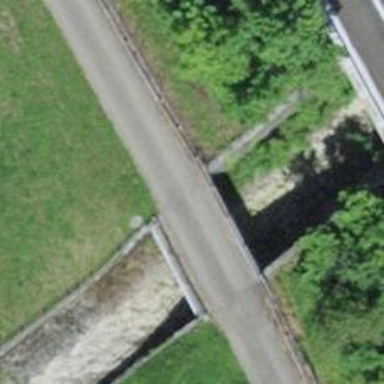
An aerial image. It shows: Track road with bridge.